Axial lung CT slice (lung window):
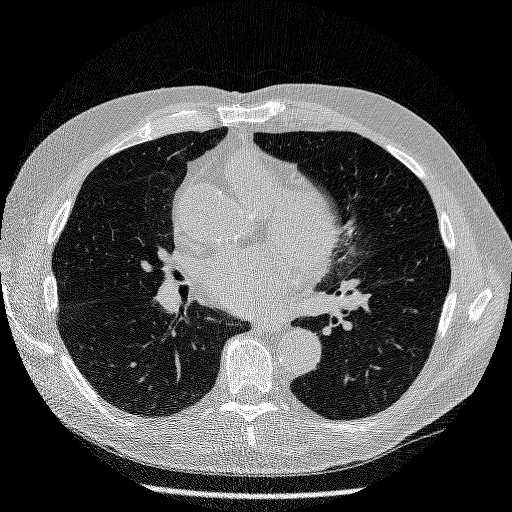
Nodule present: no